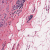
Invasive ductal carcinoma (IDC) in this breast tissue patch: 1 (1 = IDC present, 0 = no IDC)